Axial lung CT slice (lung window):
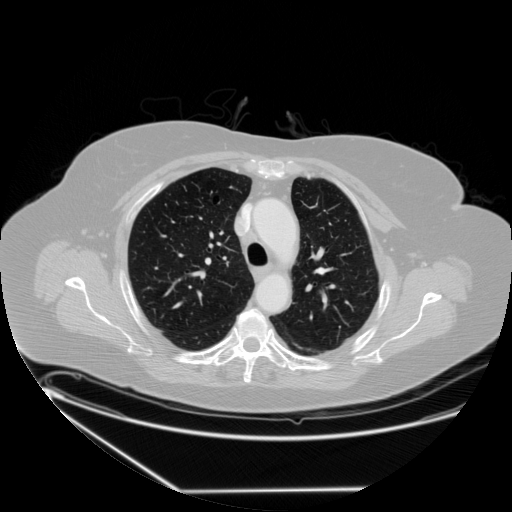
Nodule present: no